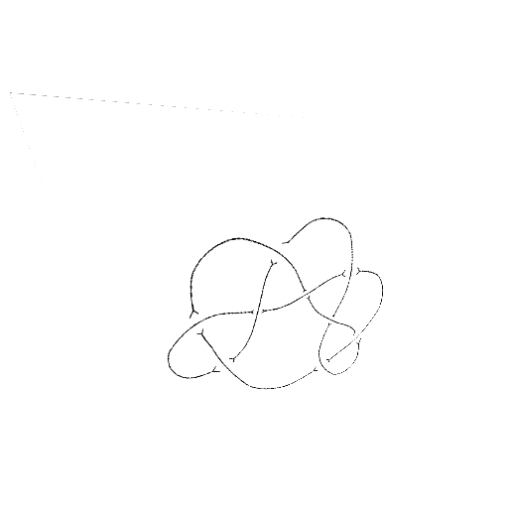
Crossing number: 9